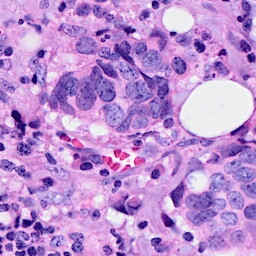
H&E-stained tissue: Breast